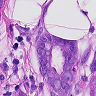
Metastatic tissue present: yes